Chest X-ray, PA view. Patient: 57 years old, sex F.
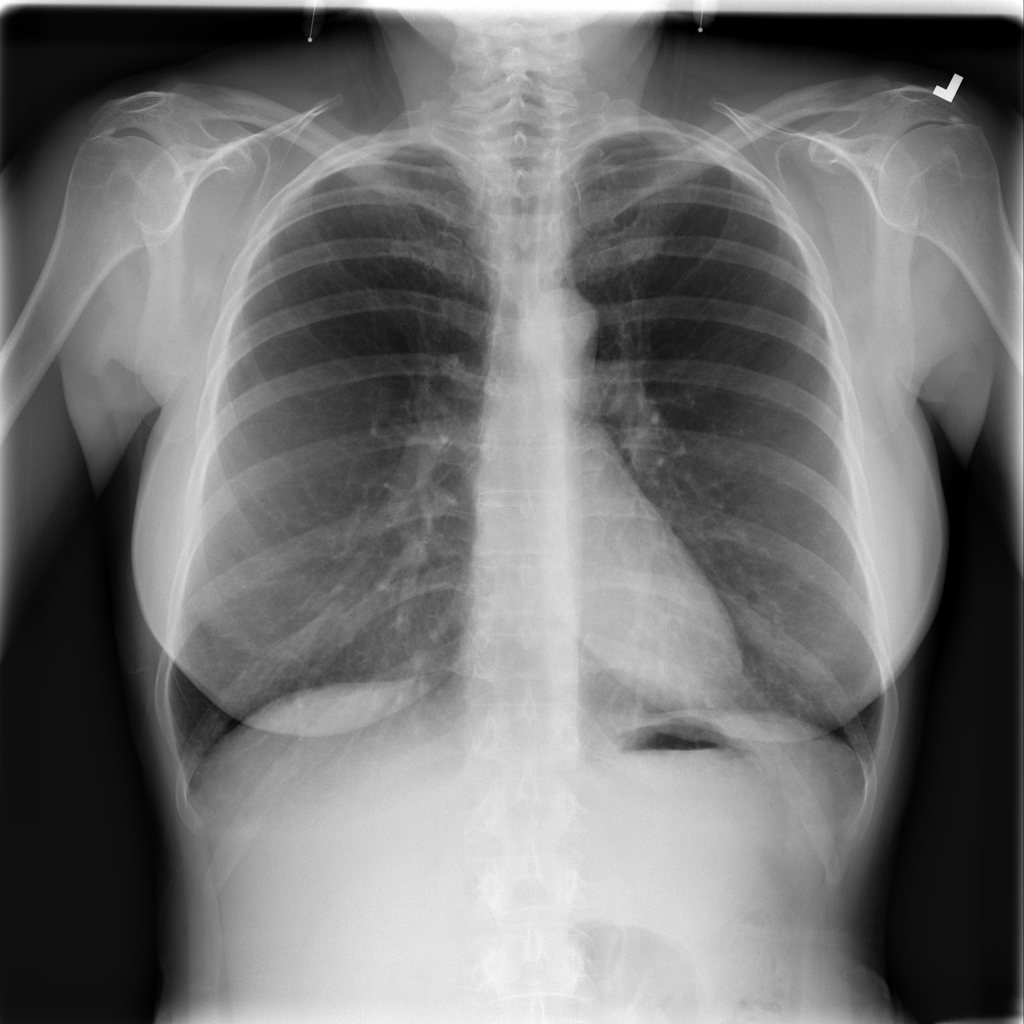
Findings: No Finding